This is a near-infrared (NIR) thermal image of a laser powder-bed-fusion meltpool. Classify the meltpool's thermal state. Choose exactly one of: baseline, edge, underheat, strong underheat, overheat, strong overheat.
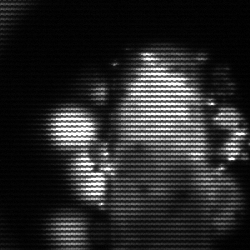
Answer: baseline